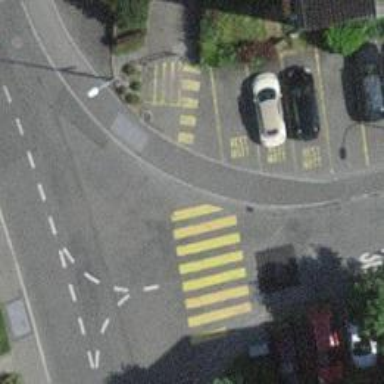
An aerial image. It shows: Kerb serving as barrier.